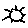
Label: sun